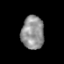
Tissue: prostate
Cell type: T cells
Senescence score: 0.3051
Nuclear area (px): 734
Mean DAPI intensity: 145.676